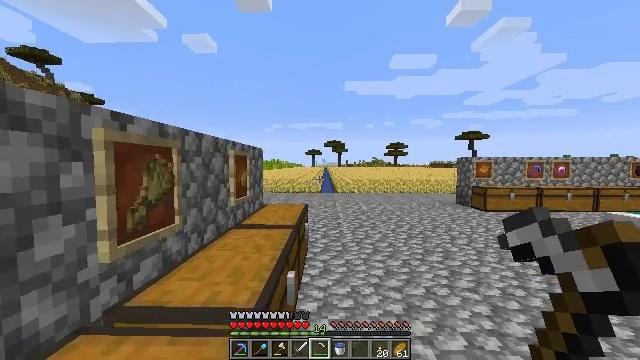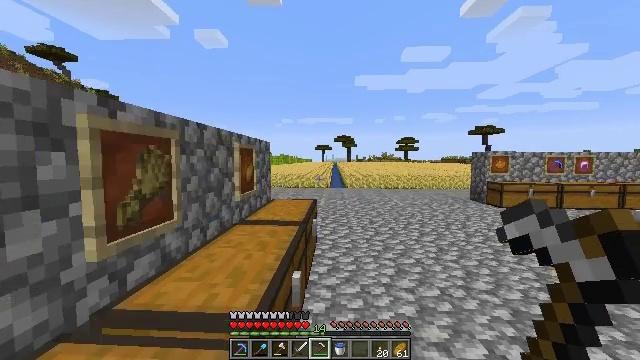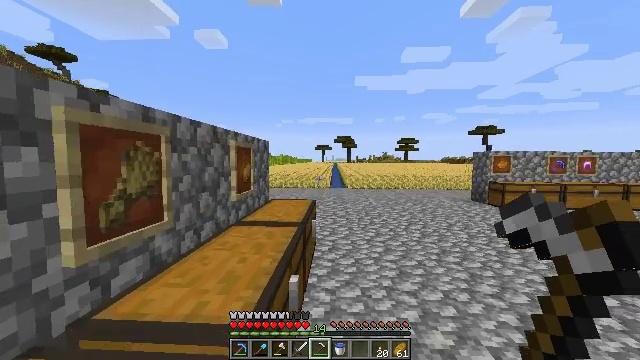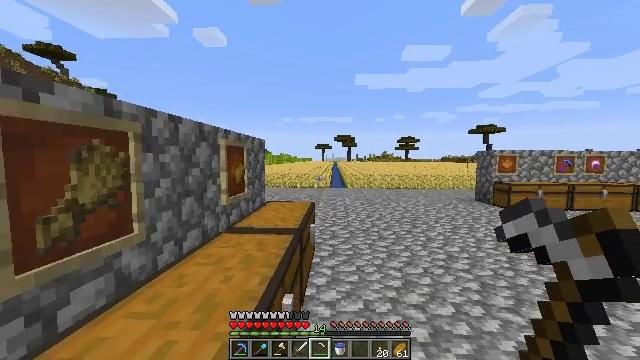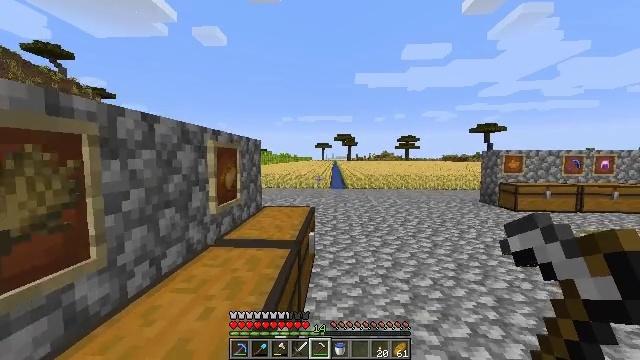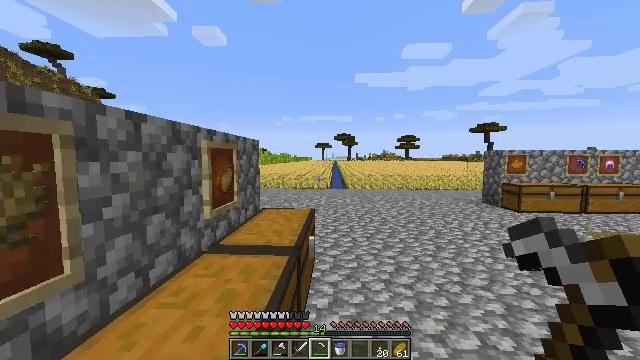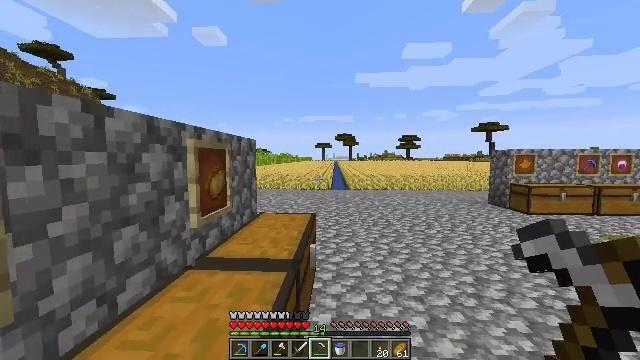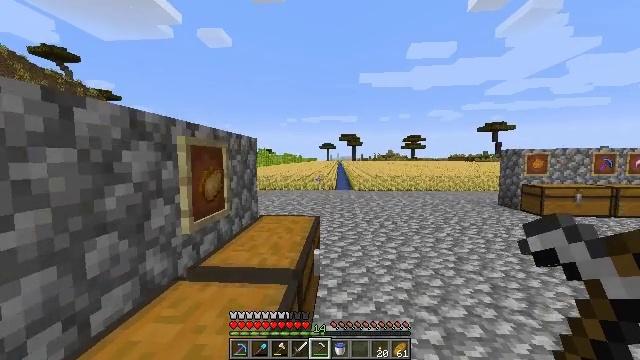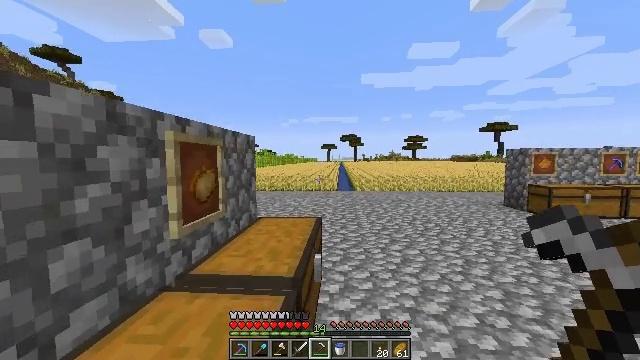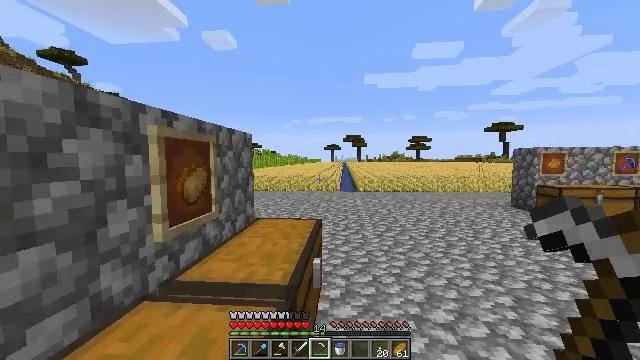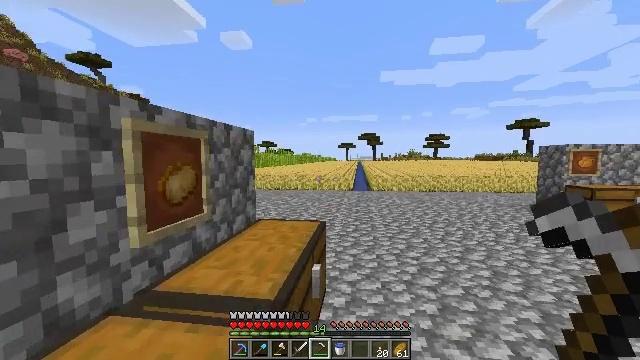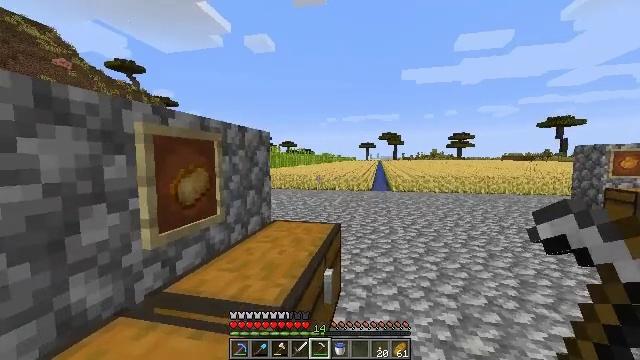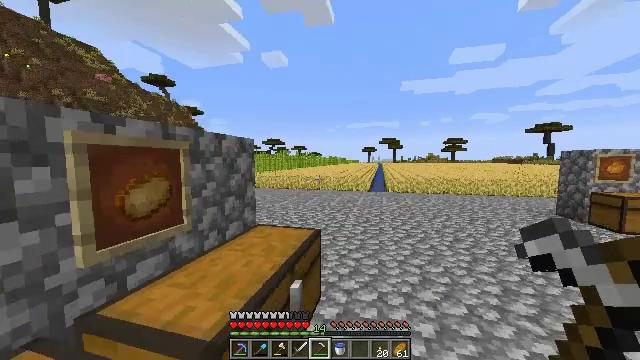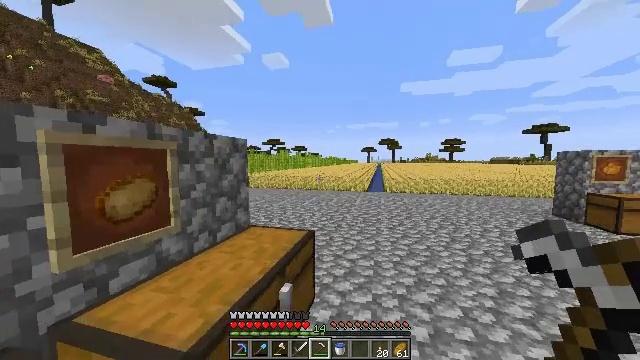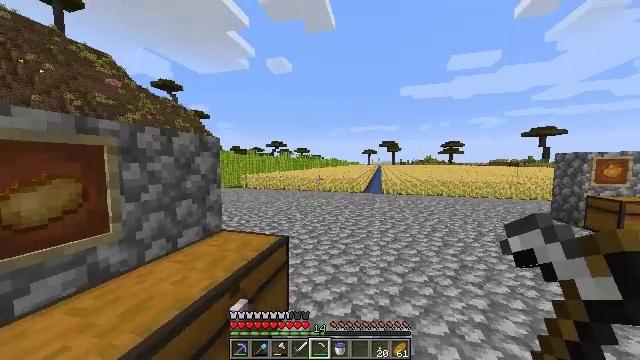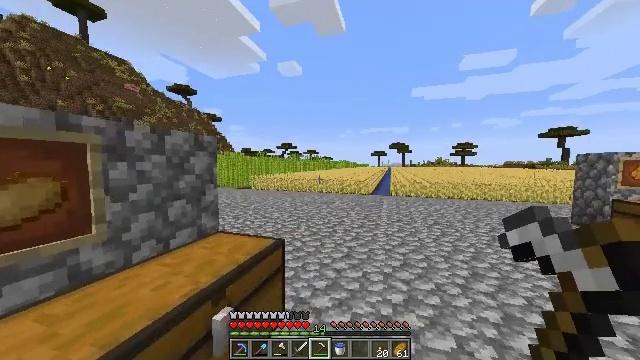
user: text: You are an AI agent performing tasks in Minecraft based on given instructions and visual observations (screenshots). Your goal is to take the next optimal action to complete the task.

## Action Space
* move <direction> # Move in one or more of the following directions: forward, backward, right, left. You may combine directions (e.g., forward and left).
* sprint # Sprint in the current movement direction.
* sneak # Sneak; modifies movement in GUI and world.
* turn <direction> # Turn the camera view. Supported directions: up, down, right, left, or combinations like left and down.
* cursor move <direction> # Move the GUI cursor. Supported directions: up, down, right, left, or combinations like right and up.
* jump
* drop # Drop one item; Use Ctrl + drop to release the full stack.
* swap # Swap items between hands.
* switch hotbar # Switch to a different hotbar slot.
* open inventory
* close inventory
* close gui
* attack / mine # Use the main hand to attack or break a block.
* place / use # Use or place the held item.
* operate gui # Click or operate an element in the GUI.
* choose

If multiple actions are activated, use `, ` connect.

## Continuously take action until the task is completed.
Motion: motion action
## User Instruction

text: Collect sugar cane near water sources.
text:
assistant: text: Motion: move forward, turn left and down
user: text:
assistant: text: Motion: move forward
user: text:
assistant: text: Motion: move forward, sprint
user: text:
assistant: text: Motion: move forward, sprint
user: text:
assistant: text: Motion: move forward, sprint
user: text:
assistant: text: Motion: move forward, sprint
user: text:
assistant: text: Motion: move forward, sprint
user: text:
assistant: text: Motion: move forward, sprint
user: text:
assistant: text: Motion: move forward and move right, sprint
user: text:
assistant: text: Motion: move forward and move right, sprint, turn left
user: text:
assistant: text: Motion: move forward and move right, sprint, turn left
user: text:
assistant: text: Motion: move forward and move right, sprint, turn left
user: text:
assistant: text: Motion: move forward and move right, sprint
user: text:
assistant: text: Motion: move forward and move right, sprint
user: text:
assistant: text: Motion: move forward, sprint, turn left
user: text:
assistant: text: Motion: move forward, sprint, turn left
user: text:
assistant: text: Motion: move forward, sprint
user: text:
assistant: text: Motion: move forward, sprint
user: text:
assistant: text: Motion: move forward, sprint
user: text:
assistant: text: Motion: move forward, sprint
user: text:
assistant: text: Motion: move forward, sprint
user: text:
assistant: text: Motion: move forward, sprint
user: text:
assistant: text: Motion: move forward, sprint
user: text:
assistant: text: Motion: move forward, sprint, turn left and down
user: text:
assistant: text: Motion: move forward, sprint, turn left
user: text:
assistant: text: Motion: move forward, sprint, turn left
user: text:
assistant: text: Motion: move forward, sprint, turn left and up
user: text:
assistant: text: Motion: move forward, sprint
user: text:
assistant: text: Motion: move forward, sprint
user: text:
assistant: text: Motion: move forward, sprint, turn left